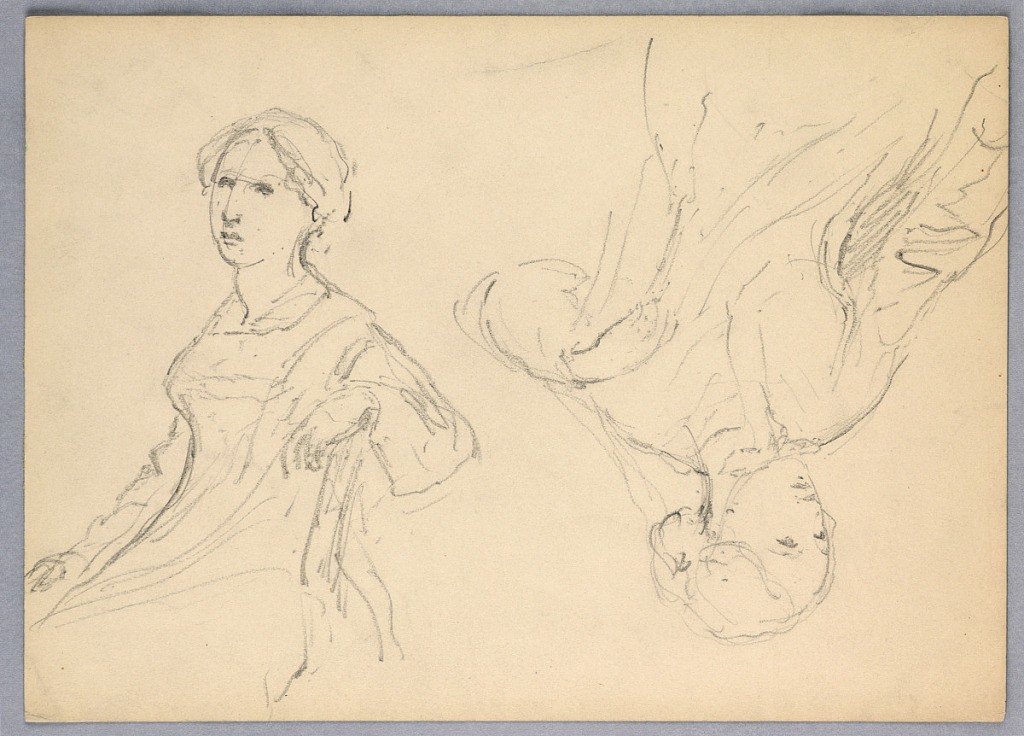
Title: Woman Seated, Two Studies
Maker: Daniel Huntington, American, 1816–1906
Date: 1870
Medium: Graphite Support: Off-white Wove Paper
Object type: Drawing
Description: Horizontal rectangle. Woman sitting in a chair at left, facing left, her left arm resting on the back. Upside down, at right, the woman in same pose, but larger.